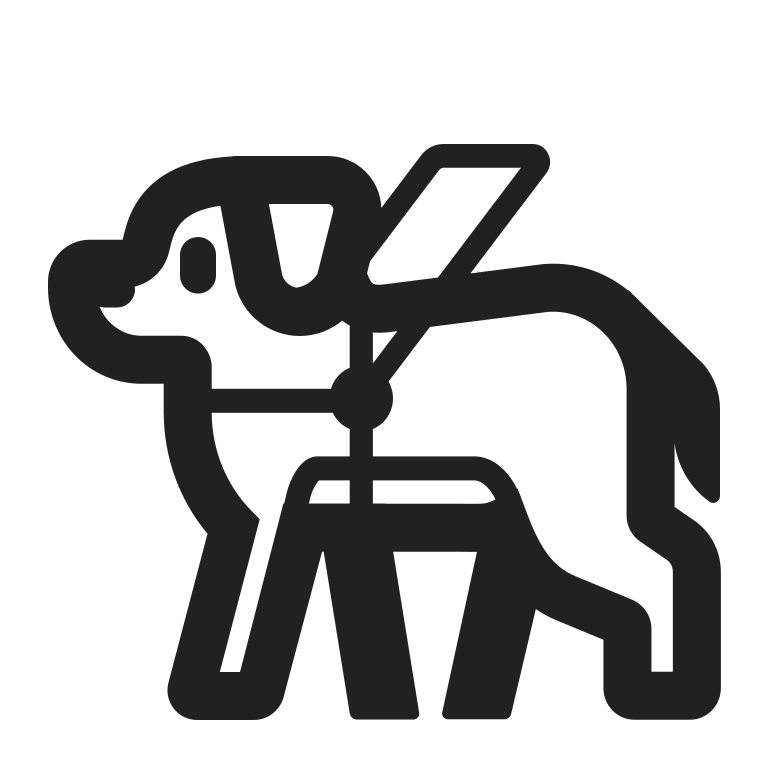
guide dog high contrast